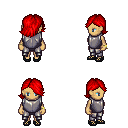
a pixel art fantasy rpg character, female body template, human, tanned skin, steel chest armor, metal pants, red swoop hairstyle, bracelets, ghillies, four views (front, back, left, right), 2x2 character sprite sheet, small pixel art, hard edges, no anti-aliasing